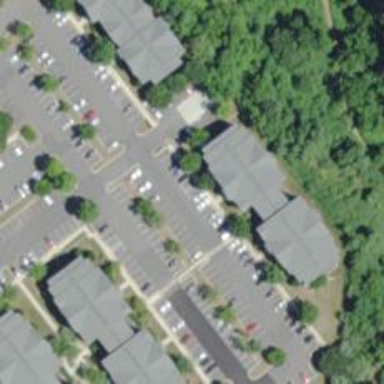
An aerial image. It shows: Parking space is available.